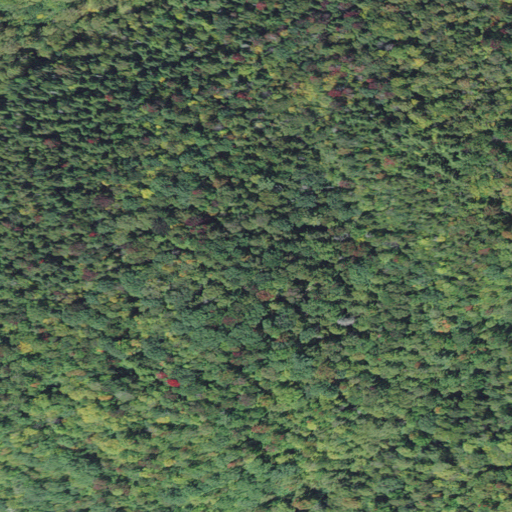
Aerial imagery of mountain in Vermont named Round Pinnacle containing deciduous forest, mixed forest, and evergreen forest